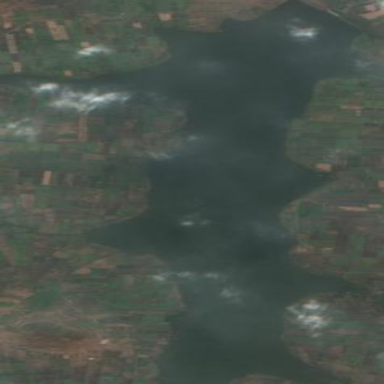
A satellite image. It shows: Reservoir surrounded by water.